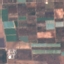
Land use / land cover: PermanentCrop